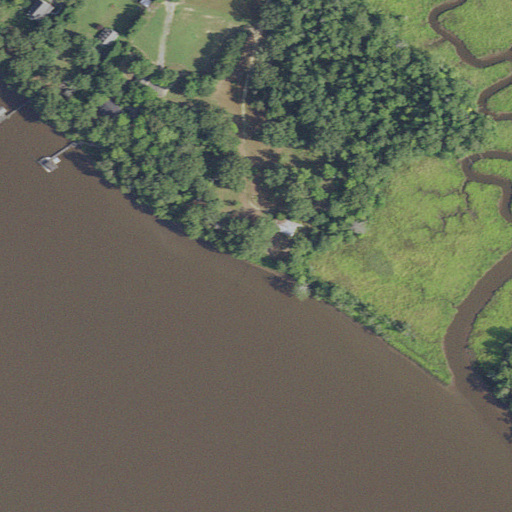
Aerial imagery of beach in Virginia named Davis Beach containing open water, woody wetlands, mixed forest, herbaceous wetlands, open development, evergreen forest, deciduous forest, and pasture